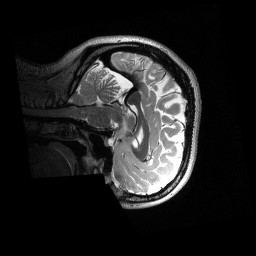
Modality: T2w
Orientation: sagittal
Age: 32
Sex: female
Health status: ill
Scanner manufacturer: siemens
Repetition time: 3.2 s